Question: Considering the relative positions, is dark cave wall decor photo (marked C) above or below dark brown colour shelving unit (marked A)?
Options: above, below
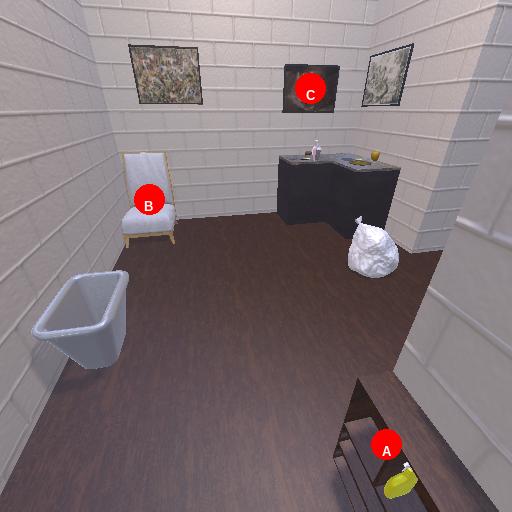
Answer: above